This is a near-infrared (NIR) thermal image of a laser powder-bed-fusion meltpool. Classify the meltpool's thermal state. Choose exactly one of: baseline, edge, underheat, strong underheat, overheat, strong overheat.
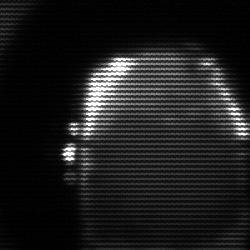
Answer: baseline